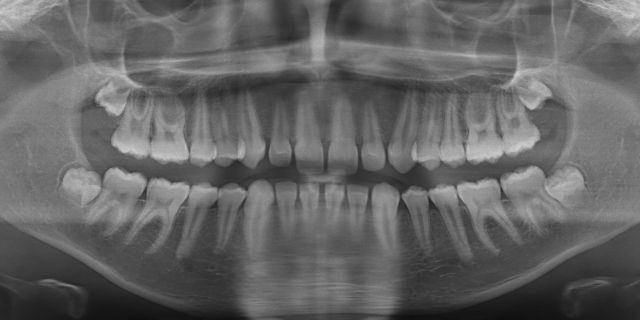
adult